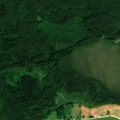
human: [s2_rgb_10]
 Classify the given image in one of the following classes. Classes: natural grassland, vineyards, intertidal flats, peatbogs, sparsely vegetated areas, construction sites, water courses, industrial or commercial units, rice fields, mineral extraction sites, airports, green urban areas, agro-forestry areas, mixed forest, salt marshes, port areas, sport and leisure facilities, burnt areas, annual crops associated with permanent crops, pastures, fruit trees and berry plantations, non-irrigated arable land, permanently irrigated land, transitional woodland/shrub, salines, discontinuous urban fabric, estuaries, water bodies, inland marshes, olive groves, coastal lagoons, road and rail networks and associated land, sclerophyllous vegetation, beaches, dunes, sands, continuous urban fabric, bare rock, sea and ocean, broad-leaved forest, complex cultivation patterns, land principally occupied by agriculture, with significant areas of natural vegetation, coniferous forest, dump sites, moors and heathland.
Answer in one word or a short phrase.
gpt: broad-leaved forest, coniferous forest, mixed forest